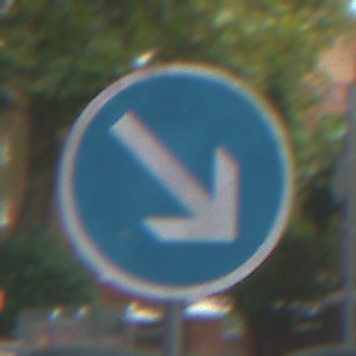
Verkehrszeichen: VorgeschriebeneVorbeifahrtRechts
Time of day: MorningAfternoon
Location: Outdoor (Urban)
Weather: Overcast
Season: NotSpecified
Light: Natural